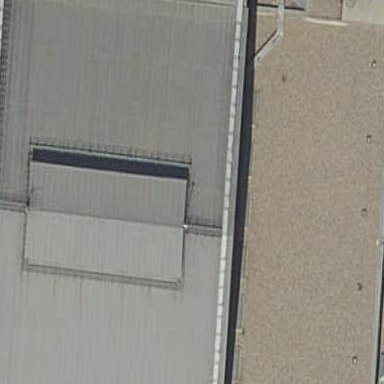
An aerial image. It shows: Building with gabled metal roof.